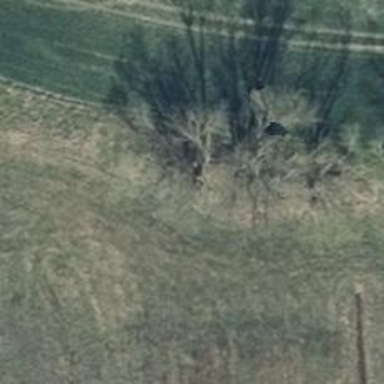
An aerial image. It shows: Row of deciduous broadleaved trees.